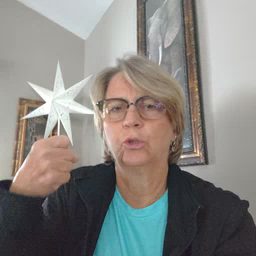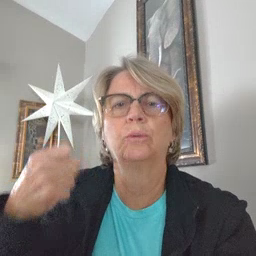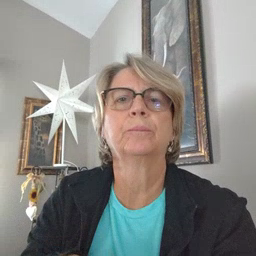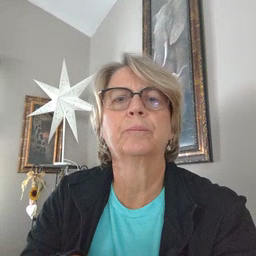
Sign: refrigerator